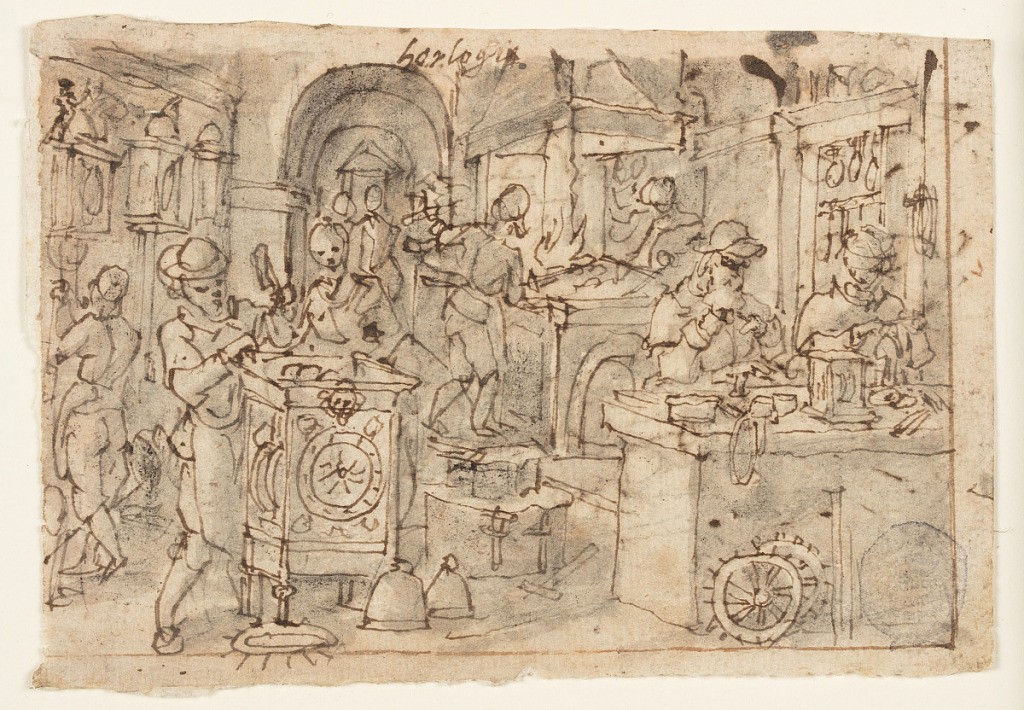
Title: The Invention of Clockwork
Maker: Jan van der Straet, called Stradanus, Flemish, 1523–1605
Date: ca. 1585 – 1590
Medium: Recto: pen and brown ink, brush and gray and brown wash, black chalk on laid paper Verso: pen and brown ink on laid paper
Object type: Drawing
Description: Recto: View of a clockmaker's workshop. In the right foreground, at a desk, two men are busy with small pieces of clockwork. In the center left is a large standing clock, which two workers have opened from the top. Two others attend a fire in the right background. Three clocks hang at the left on the wall.
Verso: Diners sit at a long table positioned beneath a large arch.